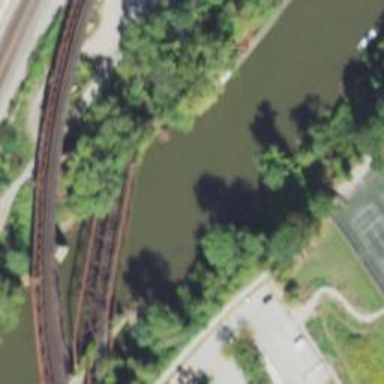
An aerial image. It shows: Disused railway bridge.